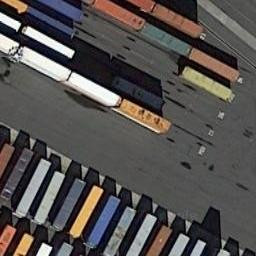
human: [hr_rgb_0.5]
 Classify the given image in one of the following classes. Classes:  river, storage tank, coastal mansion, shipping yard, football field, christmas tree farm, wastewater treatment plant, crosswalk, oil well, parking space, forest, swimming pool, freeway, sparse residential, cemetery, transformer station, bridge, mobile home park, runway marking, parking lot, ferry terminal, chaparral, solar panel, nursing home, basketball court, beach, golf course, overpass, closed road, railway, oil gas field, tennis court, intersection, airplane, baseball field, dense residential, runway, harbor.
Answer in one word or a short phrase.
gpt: shipping yard